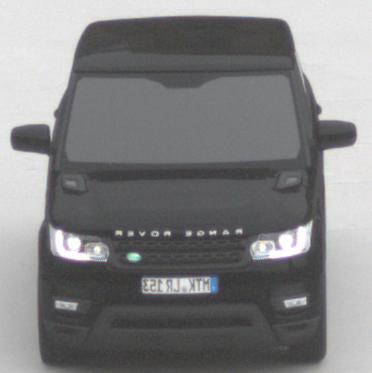
Make: Land Rover
Model: Range Rover Sport 5.0 V8 SC
Detailed model: Range Rover Sport (II)
Model produced from: 2013/09
Model produced until: 2015/07
Doors: 5
Color: black
Road condition: dry road
Daytime: midday
Contrast: low contrast